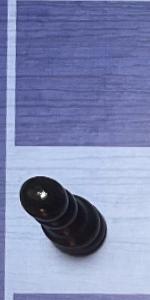
Label: Pawn_Black